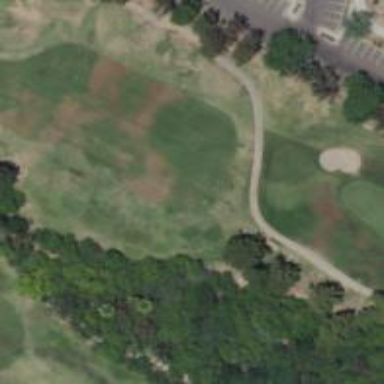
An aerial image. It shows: Pathway for golfing.